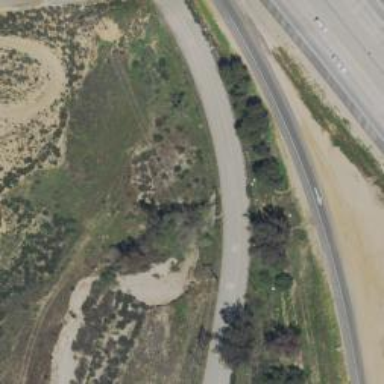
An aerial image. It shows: Abandoned asphalt road.